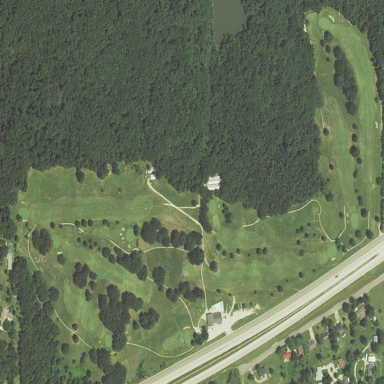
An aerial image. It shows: Golf course.